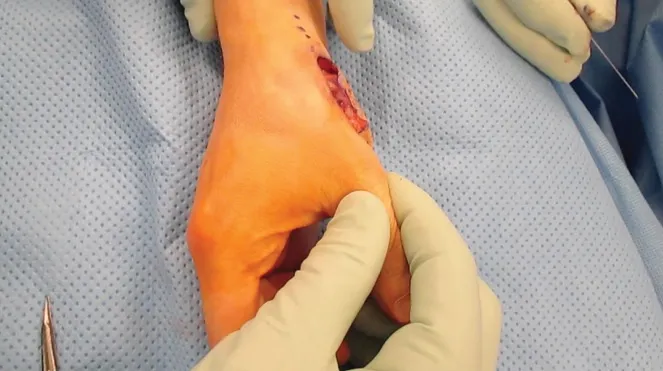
Intraoperative photograph demonstrating pattern of dislocation.
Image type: medical_photograph (other_medical_photograph)